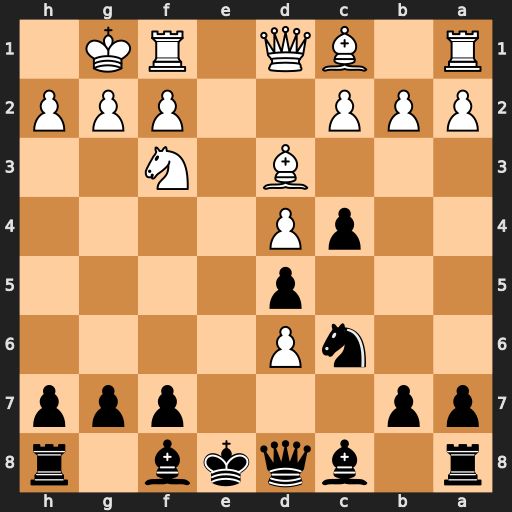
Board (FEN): r1bqkb1r/pp3ppp/2nP4/3p4/2pP4/3B1N2/PPP2PPP/R1BQ1RK1
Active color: b
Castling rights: kq
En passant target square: -
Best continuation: cxd3 Re1+ Be6